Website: lowes
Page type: account-selection
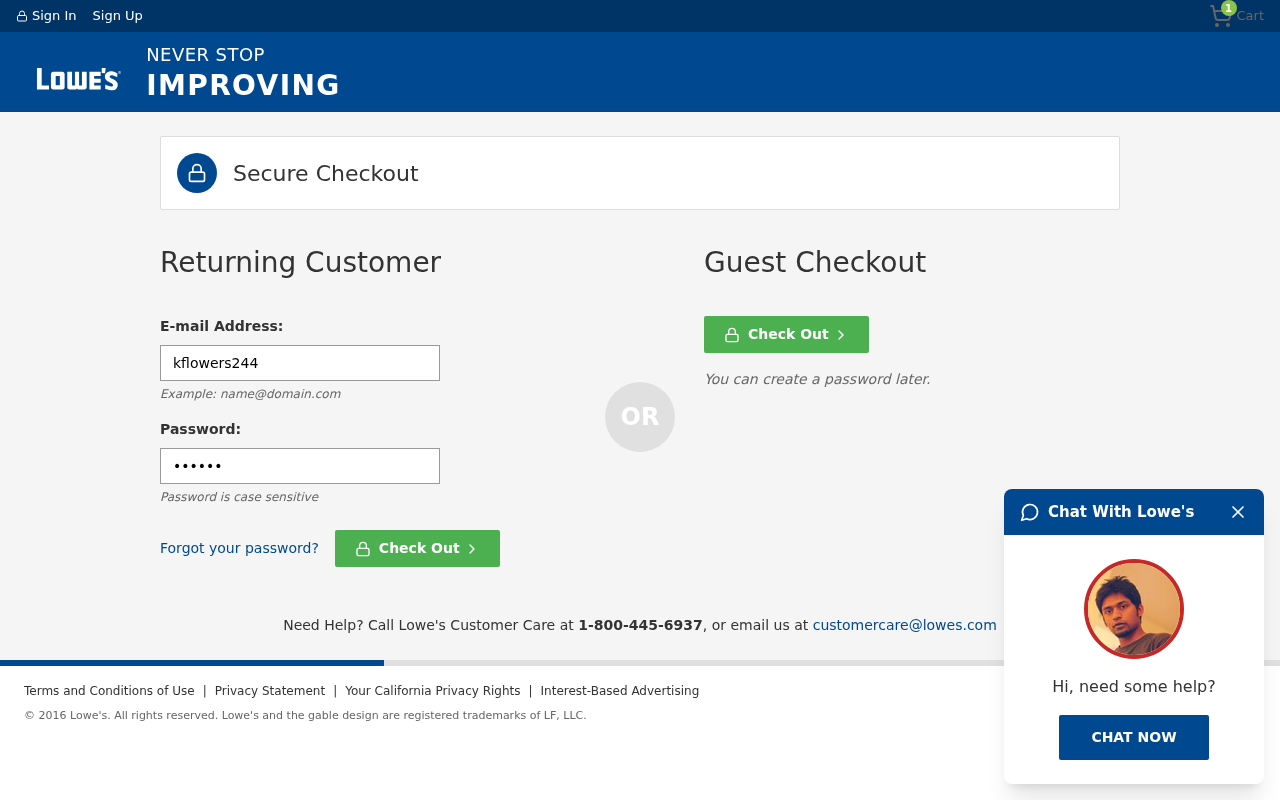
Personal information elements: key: PII_LOGIN_USERNAME
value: kflowers244
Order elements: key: ORDER_NUM_ITEMS
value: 1